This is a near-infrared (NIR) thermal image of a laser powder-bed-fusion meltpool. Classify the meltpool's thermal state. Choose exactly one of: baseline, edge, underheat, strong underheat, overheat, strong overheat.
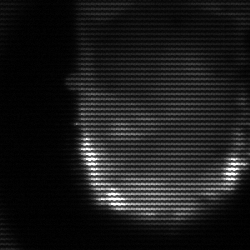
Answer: baseline